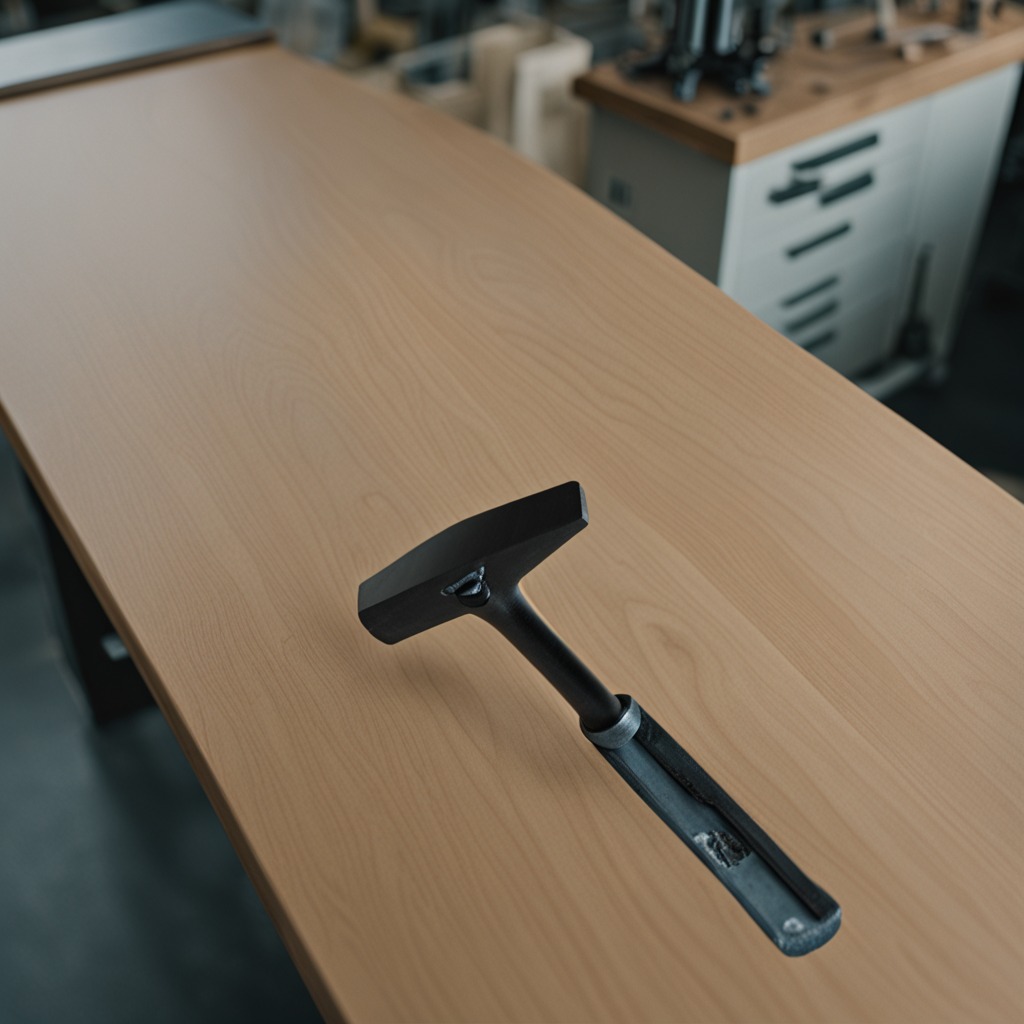
A hammer lies on a workbench inside a coastal fishing gear workshop.